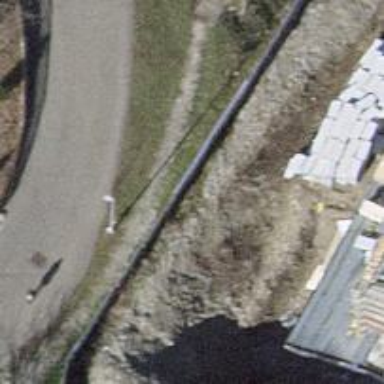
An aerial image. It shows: Footway with track type of grade 4.